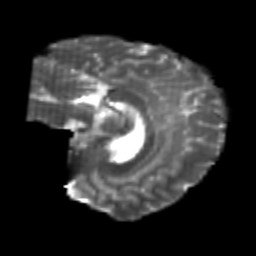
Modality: T2w
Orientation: sagittal
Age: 22
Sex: female
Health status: healthy
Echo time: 0.074 s